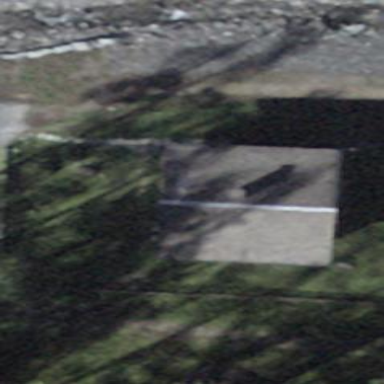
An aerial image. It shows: Building with tile roof.